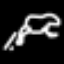
Label: frog